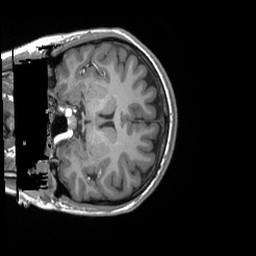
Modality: T1w
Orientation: coronal
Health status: ill
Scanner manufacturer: siemens
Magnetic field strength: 3 T
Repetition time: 2.3 s
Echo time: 0.00243 s